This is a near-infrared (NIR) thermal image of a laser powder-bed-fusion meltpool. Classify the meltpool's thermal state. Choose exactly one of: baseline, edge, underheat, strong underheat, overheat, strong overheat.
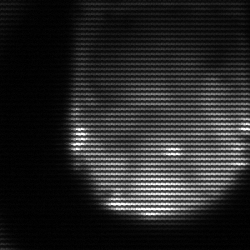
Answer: edge